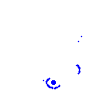
Particle: pion